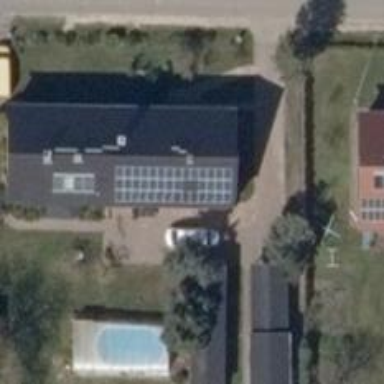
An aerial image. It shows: Small solar photovoltaic panel generator is producing electricity.